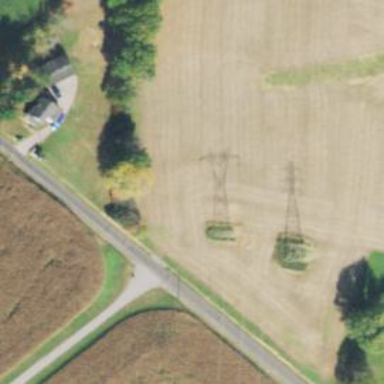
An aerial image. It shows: Lattice structure tower used for power transmission.